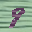
Label: 9